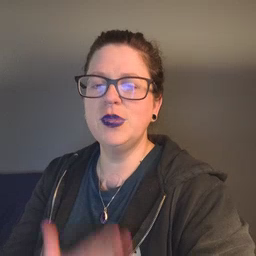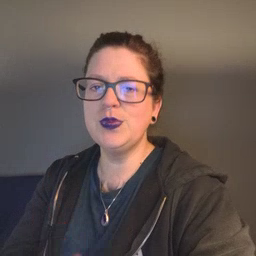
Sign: cute